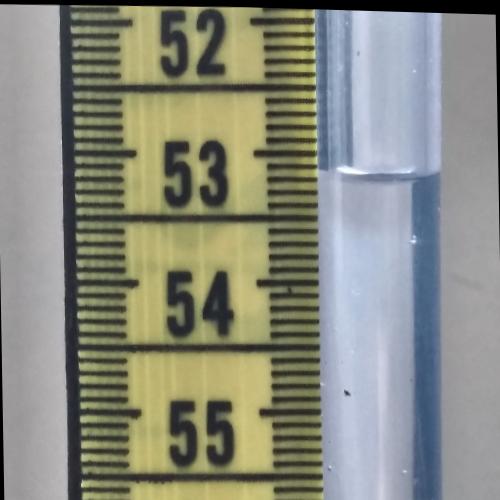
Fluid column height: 53.2 cm